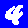
Digit: 4